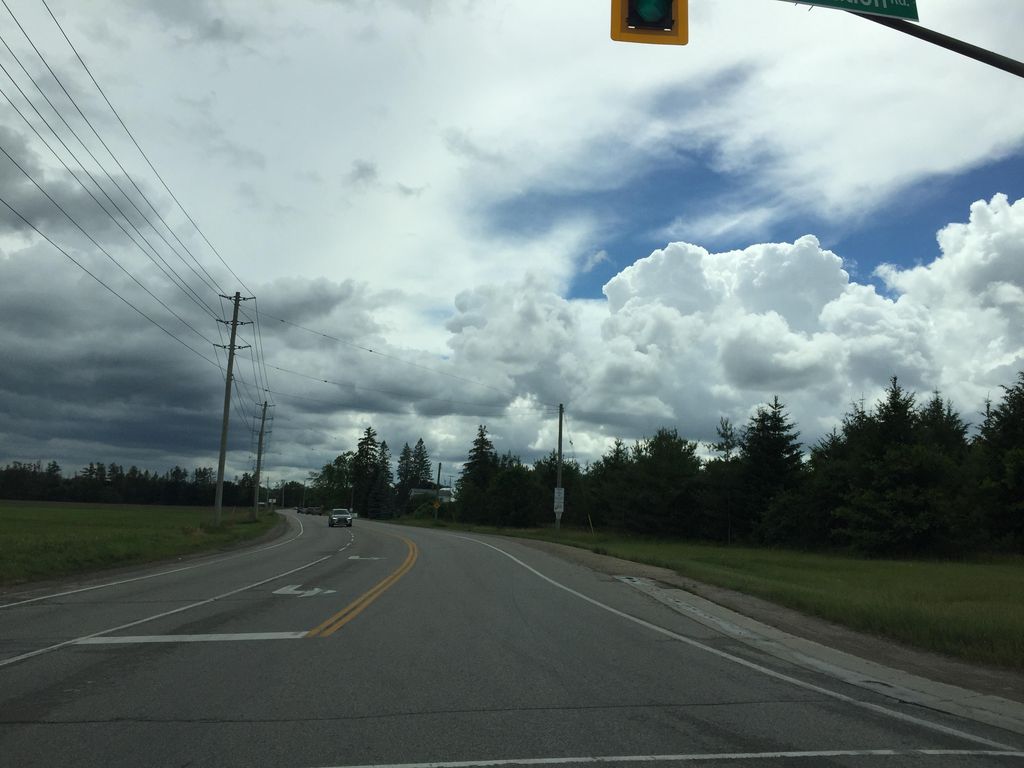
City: kitchener-waterloo